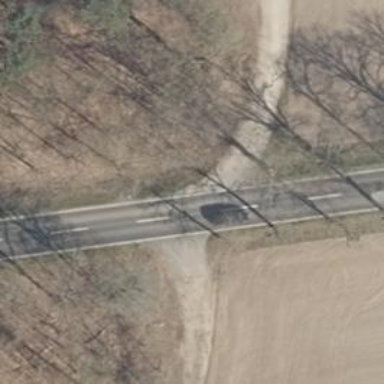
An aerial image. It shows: Secondary road with asphalt surface.